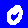
Digit: 0